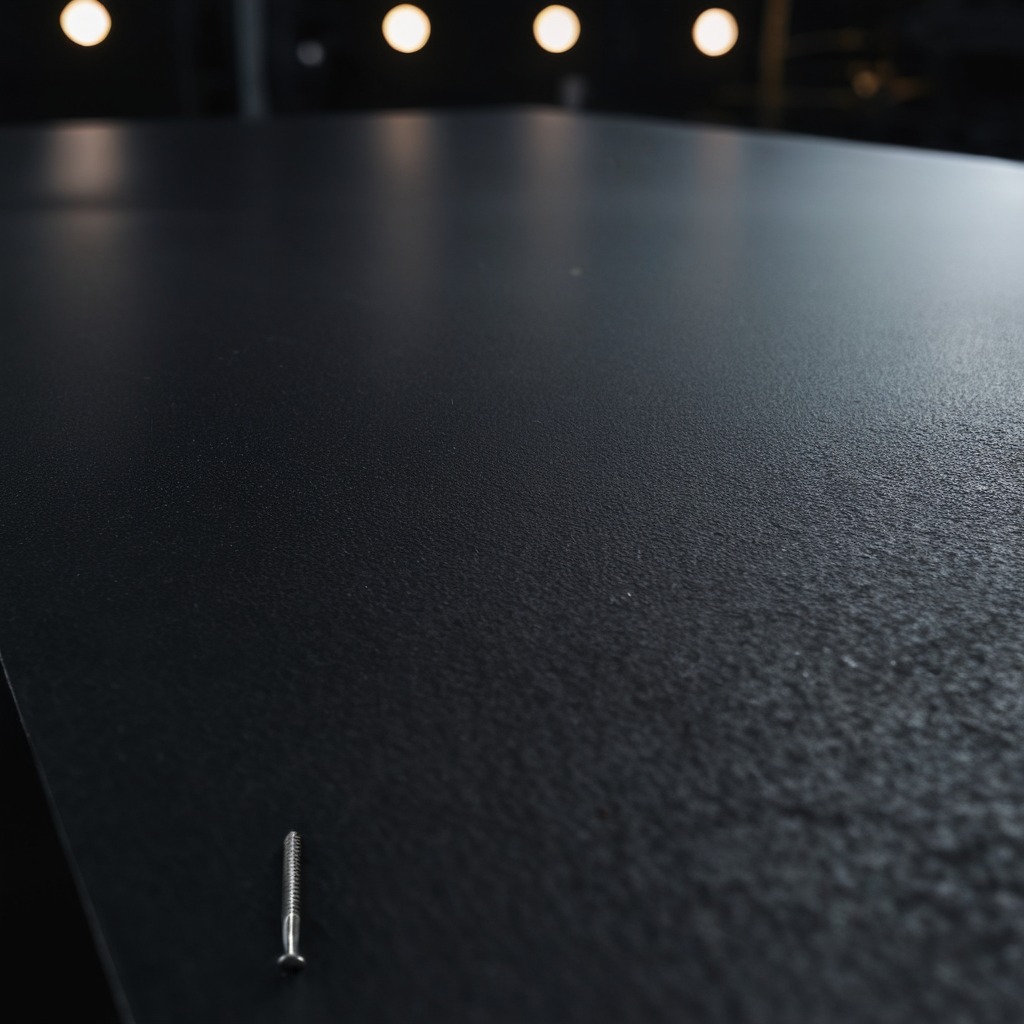
A metal screw lying on the clean granite tabletop inside a workshop at night soft shadows worn but beneath the mat.